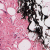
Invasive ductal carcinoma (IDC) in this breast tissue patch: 0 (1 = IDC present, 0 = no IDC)